Question: I would like to create a nav bar similar to what's in the image that's attached.
The title of the nav bar will be a combination of an image and text.
1. Should this be done per any best practice?
2. How can it be done?

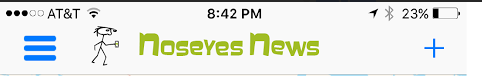
Answer: As <URL>, the easiest solution is to add the text to your image and add that image to the navigation bar like so:
'''
var image = UIImage(named: "logo.png")
self.navigationItem.titleView = UIImageView(image: image)
'''
But if you have to add text and an image separately (for example, in the case of localization), you can set your navigation bar's title view to contain both image and text by adding them to a 'UIView' and setting the 'navigationItem''s title view to that 'UIView', for example (assuming the navigation bar is part of a navigation controller):
'''
// Only execute the code if there's a navigation controller
if self.navigationController == nil {
return
}
// Create a navView to add to the navigation bar
let navView = UIView()
// Create the label
let label = UILabel()
label.text = "Text"
label.sizeToFit()
label.center = navView.center
label.textAlignment = NSTextAlignment.Center
// Create the image view
let image = UIImageView()
image.image = UIImage(named: "Image.png")
// To maintain the image's aspect ratio:
let imageAspect = image.image!.size.width/image.image!.size.height
// Setting the image frame so that it's immediately before the text:
image.frame = CGRect(x: label.frame.origin.x-label.frame.size.height*imageAspect, y: label.frame.origin.y, width: label.frame.size.height*imageAspect, height: label.frame.size.height)
image.contentMode = UIViewContentMode.ScaleAspectFit
// Add both the label and image view to the navView
navView.addSubview(label)
navView.addSubview(image)
// Set the navigation bar's navigation item's titleView to the navView
self.navigationItem.titleView = navView
// Set the navView's frame to fit within the titleView
navView.sizeToFit()
'''